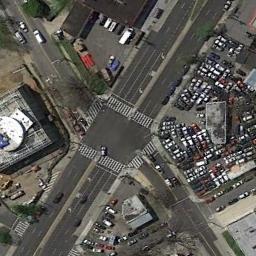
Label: intersection